Brain MRI, t1w sequence, axial 2D slice.
Patient: age 46, sex F, weight 95 kg, height 1.95 m
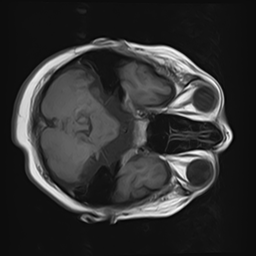